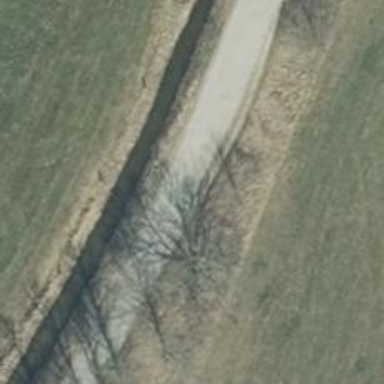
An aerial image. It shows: Track with compacted grade2 surface.